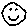
Label: smiley face